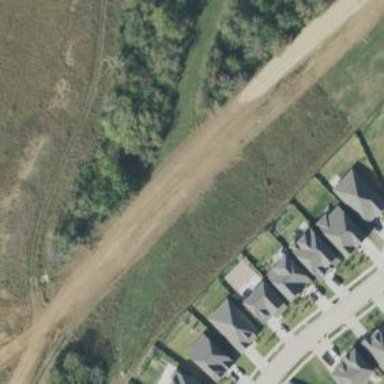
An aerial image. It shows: Track road.